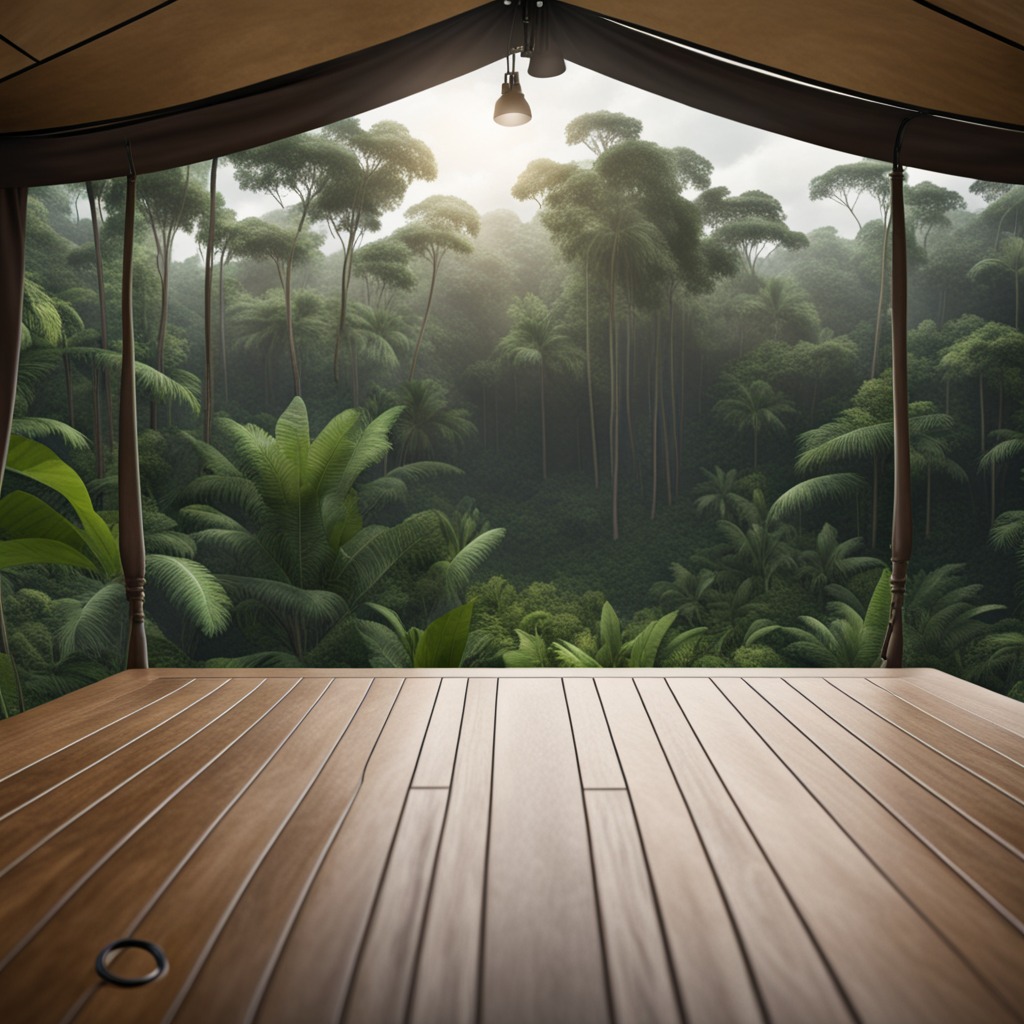
A rubber O-ring is lying on the wooden table.